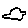
Label: cloud